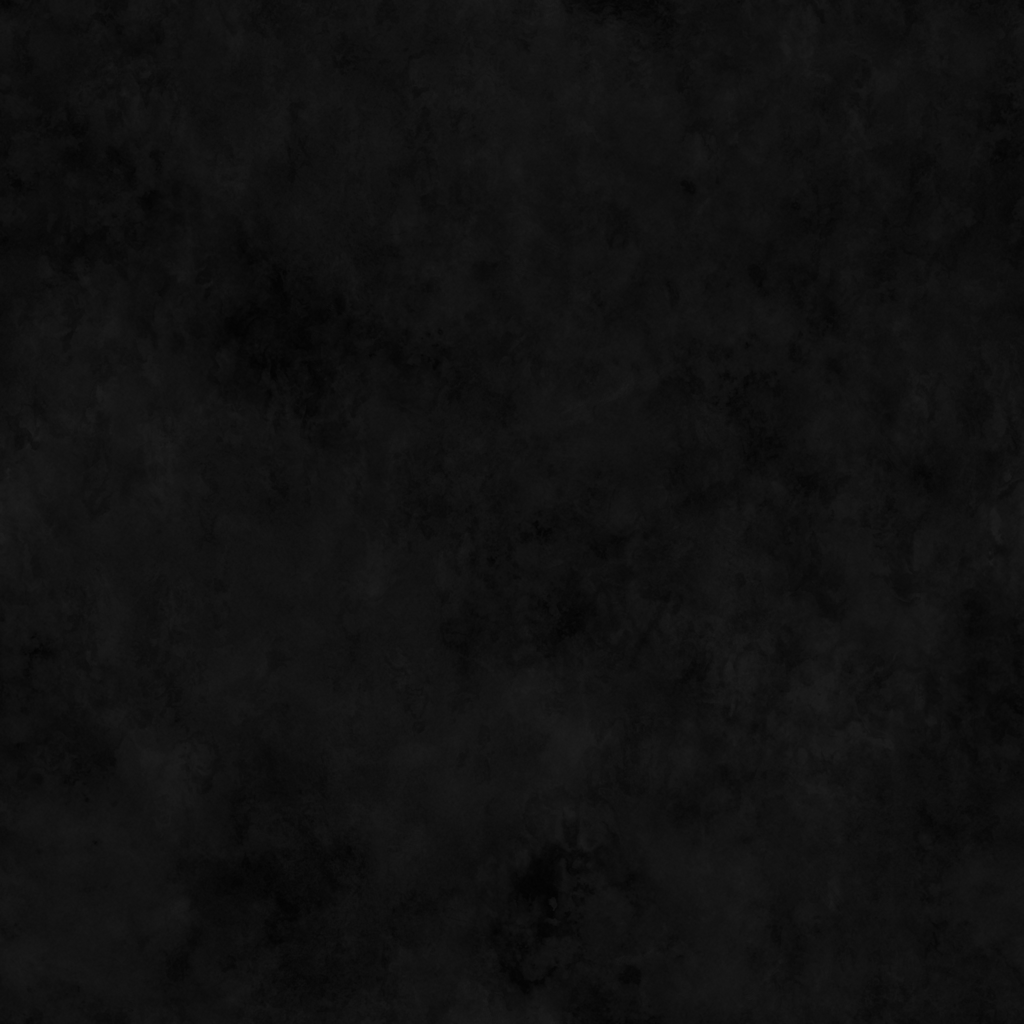
Texture map type: Roughness